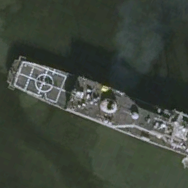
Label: cruiser